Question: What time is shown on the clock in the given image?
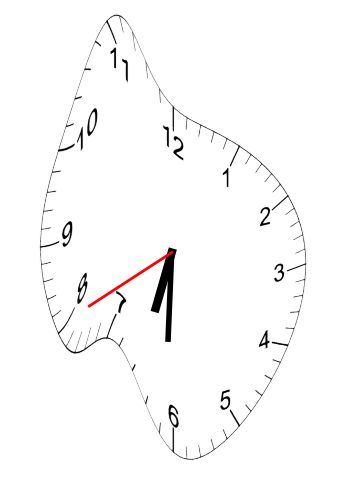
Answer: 06:30:40